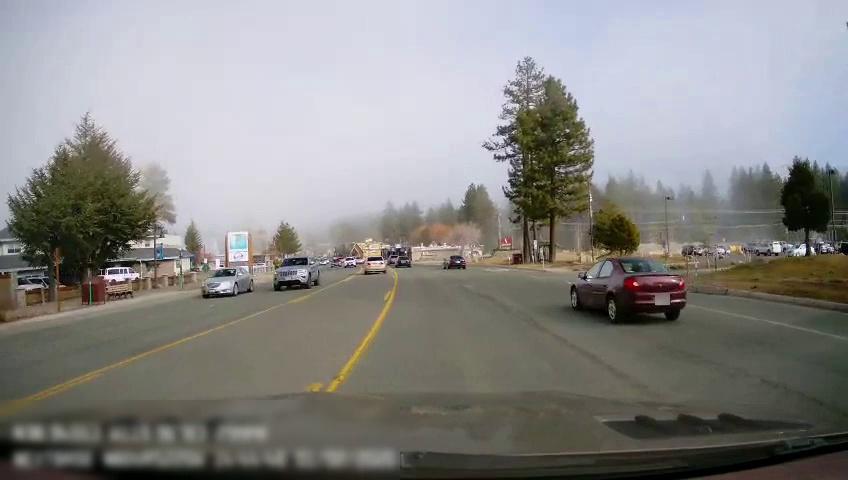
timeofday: Day
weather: Sunny
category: Drivable Space
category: Vehicles | Car
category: Vehicles | SUV
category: Vehicles | SUV
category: Vehicles | Car
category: Vehicles | Car
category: Vehicles | SUV
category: Vehicles | SUV
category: Vehicles | Car
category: Vehicles | SUV
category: Vehicles | SUV
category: Vehicles | SUV
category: Vehicles | Car
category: Vehicles | SUV
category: Vehicles | SUV
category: Vehicles | Car
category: Vehicles | Car
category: Vehicles | Car
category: Lanes | Opposite Lane
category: Lanes | Current Lane
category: Lanes | Alternate Lane
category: Lanes | Opposite Lane
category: Lanes | Current Lane